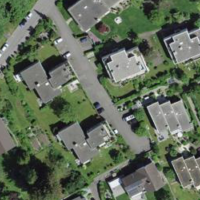
EUNIS habitat code: 55
Species observed at this site:
Levisticum officinale